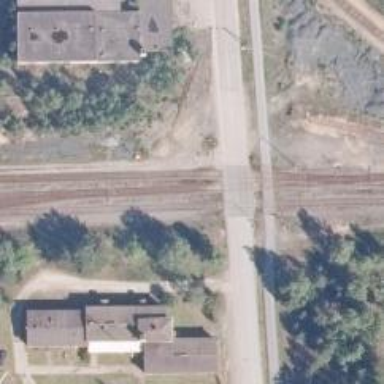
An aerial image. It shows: Uncontrolled level crossing with saltire marking.